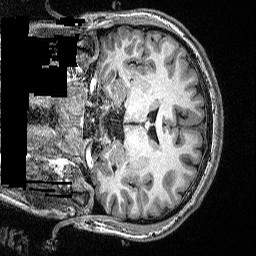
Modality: T1w
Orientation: coronal
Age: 22
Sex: male
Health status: healthy
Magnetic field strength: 3 T
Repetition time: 2.53 s
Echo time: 0.00331 s